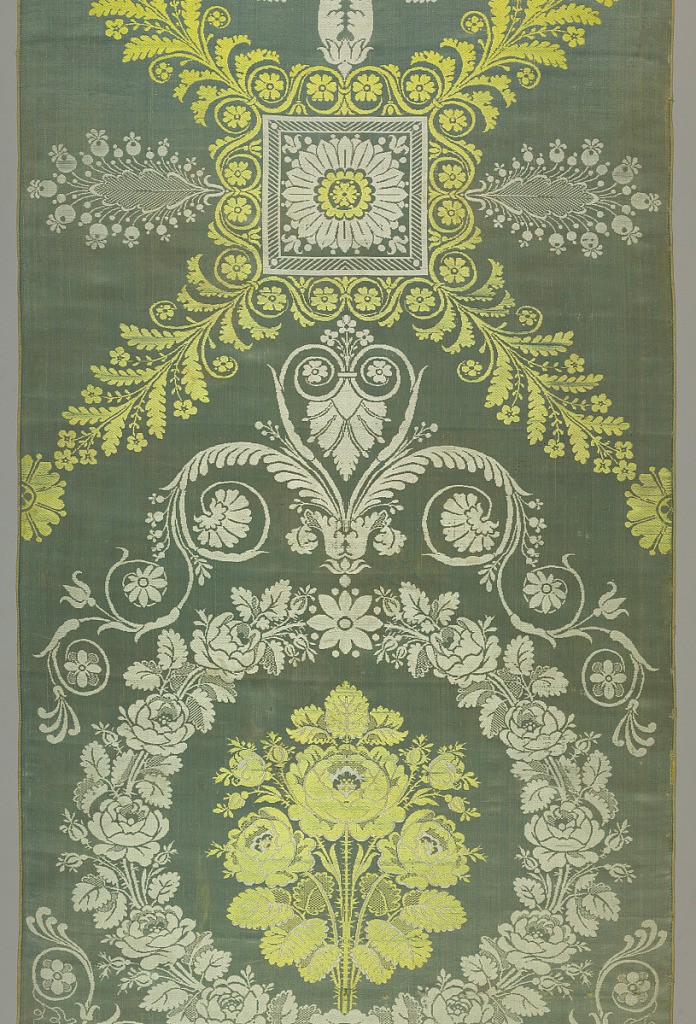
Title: Textile
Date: early 19th century
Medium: silk Technique: 8-harness satin (light blue) patterned by weft floats (yellow and white) bound in plain weave or 1\3 twill by a supplementary warp (light blue). Supplementary warp interlaces with foundation wefts as 2/2 plain weave. Plain weave binding for white weft float. Twill binding for yellow weft float.
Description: Empire Period lampas in blue and yellow symmetrical design. Large star motif with rosette in center surrounded by a small square frame and scrolls forming a spray in each corner. Below a garland with three roses in center. Scroll forms a triangle above the garland.